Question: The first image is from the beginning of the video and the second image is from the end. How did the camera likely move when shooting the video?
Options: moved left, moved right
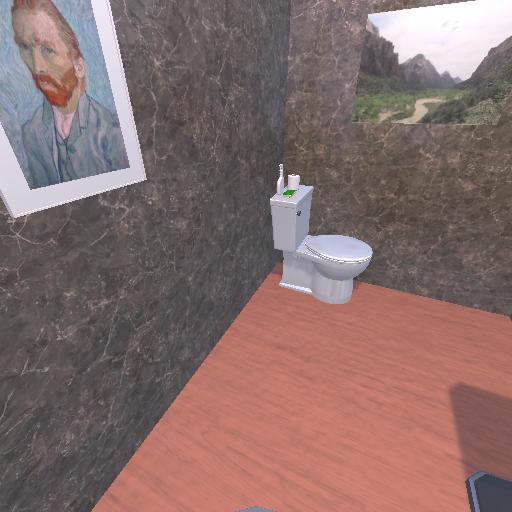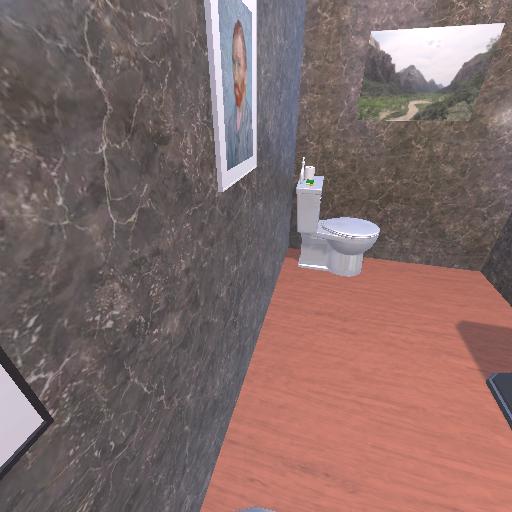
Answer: moved left